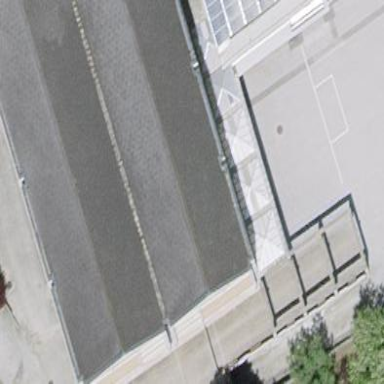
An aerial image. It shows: Sports hall building.